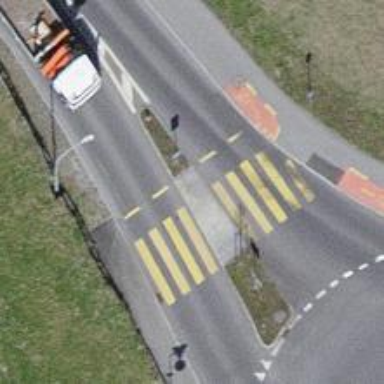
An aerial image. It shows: Footway that serves as traffic island.